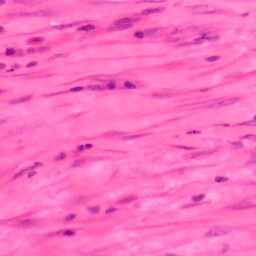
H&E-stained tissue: Colon